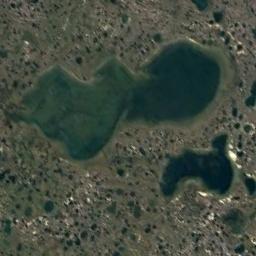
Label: lake